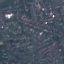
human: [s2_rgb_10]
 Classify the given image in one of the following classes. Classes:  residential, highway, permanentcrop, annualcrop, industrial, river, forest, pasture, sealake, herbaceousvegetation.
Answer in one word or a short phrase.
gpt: Residential